Question: I wrote a client which basically just open a socket and send content over the connection. ( the content follows the Http protocol)
The problem I'm facing regards to the question - how and when should i close the connection.
The issue is that the connection sometime closes too early ("FIN" is sent to the server before the server answered).
in this case the server's answer is lost.
I tried to use Thread.sleep before closing the connection but nothing seems to affect the time between the content is sent and the "FIN" message is sent. (viewed in Wireshark)
The answer sometimes arrive and sometimes not ( race condition).
How can i delay the "FIN" message so i won't miss the server's response?
i added the relevant class. The relevant function is sendContentOverSocket
'''
public class SocketClient {
private String hostName;
private int portNumber;
private Socket ConnectionSocket;
public void init(String hostName, int portNumber){
this.hostName = hostName;
this.portNumber = portNumber;
this.ConnectionSocket=createSocketConnection();
}
private Socket createSocketConnection() {
Socket socket = null;
try {
socket = new Socket(this.hostName, this.portNumber);
return socket;
} catch (UnknownHostException e) {
e.printStackTrace();
} catch (IOException e) {
e.printStackTrace();
}
return socket;
}
public void sendContentOverSocket(String content) {
try {
PrintWriter out = new PrintWriter(
ConnectionSocket.getOutputStream(), true);
BufferedReader in = new BufferedReader(new InputStreamReader(
ConnectionSocket.getInputStream()));
out.print(content);
try {
Thread.sleep(2000);
} catch (InterruptedException e) {
// TODO Auto-generated catch block
e.printStackTrace();
}
out.close();
in.close();
ConnectionSocket.close();
} catch (IOException e) {
e.printStackTrace();
}
}
'''
}

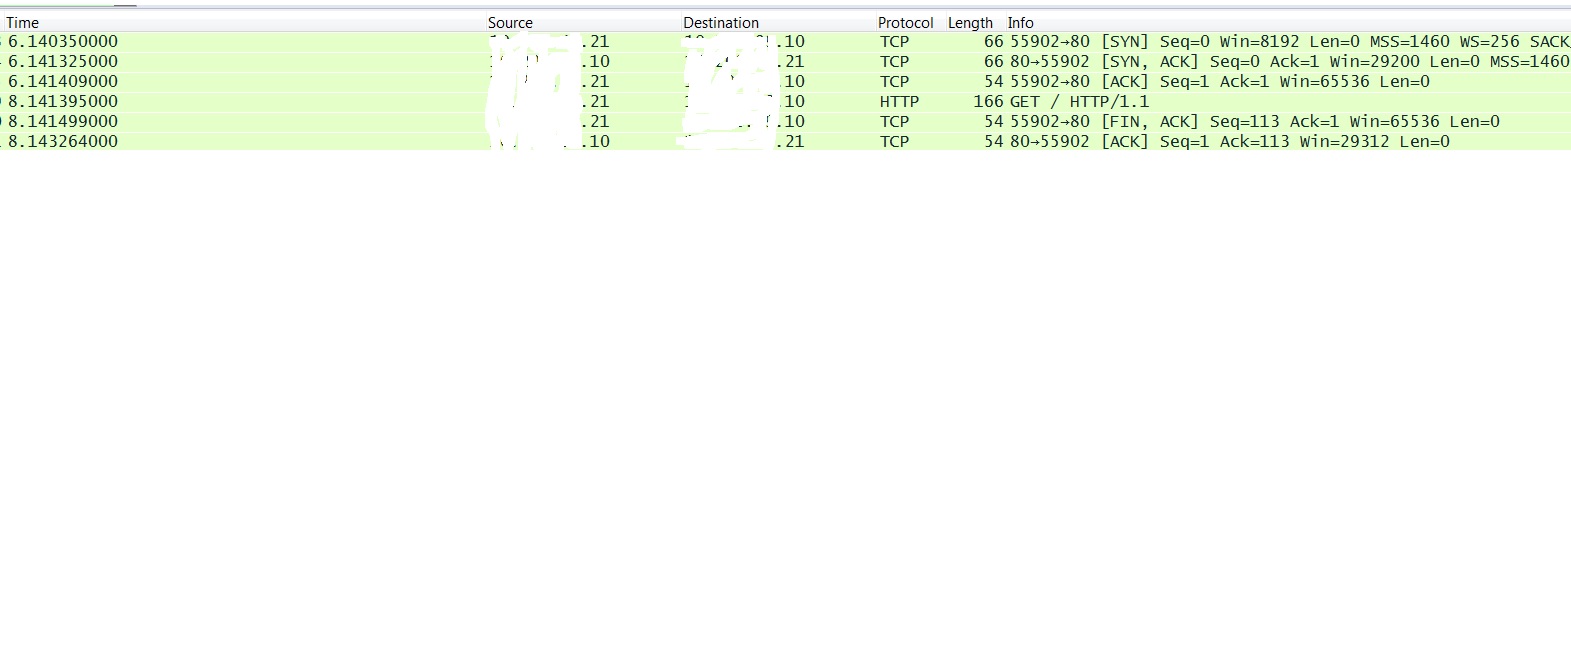
Answer: solved.
i now understand how it works.
what i was missing in the client is the attempt to read from the input Stream.
When you try to read
'''
while ((inputFromServer = in.readLine()) != null)
'''
the client waits for input. The only thing that will break this loop is the server closing the connection.
after that happens you can safely close the connection on the client side. No need to delay the FIN and such...